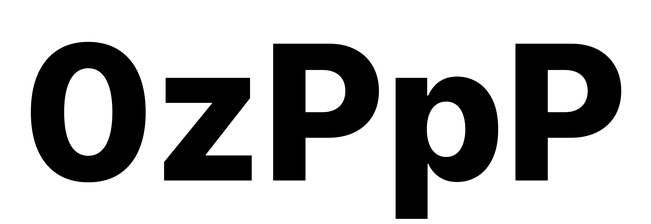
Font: Inter_ExtraBold